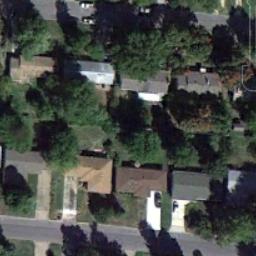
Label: medium_residential